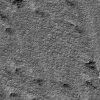
Atmospheric dust classification: not_dusty